You are looking at a signal-to-image encoding: consecutive vibration samples arranged as the rows of a grayscale square. Based on the visible evidence, which condition applies: normal, inner_race, outer_race, ball?
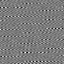
Answer: outer_race